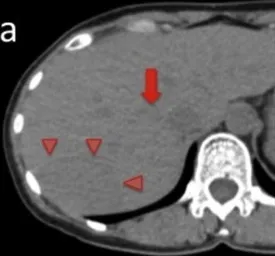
Plain and enhanced CT findings. A 61 mm tumor in the posterior section was observed as. A low density area in the plain phase,. . A 10 mm tumor at the root of right hepatic vein was observed as. A low density area in the plain phase.
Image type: radiology (ct)